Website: slack
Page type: payment
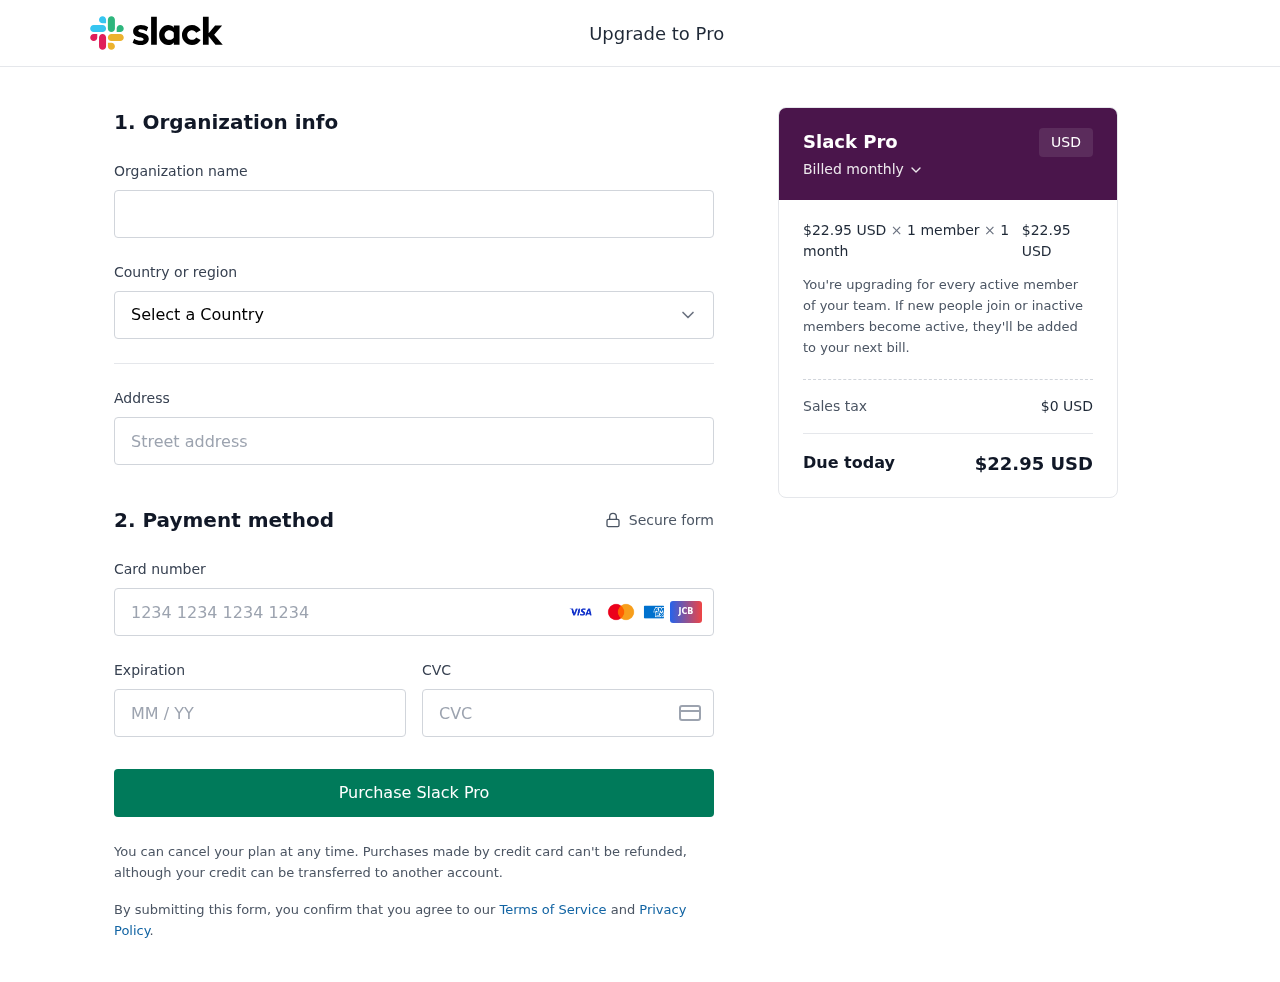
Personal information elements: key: PII_CARD_CVV
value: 432
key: PII_CARD_EXPIRY
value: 03/26
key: PII_CARD_NUMBER
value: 2257 0040 2901 4550
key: PII_COUNTRY
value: United States
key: PII_STREET
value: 742 Garrett Villages Apt. 047
Product elements: key: PRODUCT1_PRICE
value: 22.95
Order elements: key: ORDER_SUBTOTAL
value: $22.95 USD
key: ORDER_TAX
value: $0 USD
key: ORDER_TOTAL
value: $22.95 USD